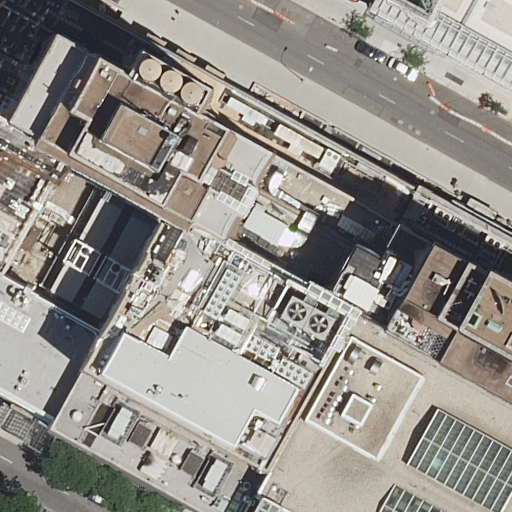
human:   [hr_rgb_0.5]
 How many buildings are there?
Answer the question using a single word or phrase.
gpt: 3

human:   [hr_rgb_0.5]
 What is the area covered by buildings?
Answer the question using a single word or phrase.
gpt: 5315m2

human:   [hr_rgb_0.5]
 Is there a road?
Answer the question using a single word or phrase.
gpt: yes

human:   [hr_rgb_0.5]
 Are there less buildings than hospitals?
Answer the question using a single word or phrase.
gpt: no

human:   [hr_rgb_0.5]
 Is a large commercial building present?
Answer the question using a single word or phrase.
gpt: no

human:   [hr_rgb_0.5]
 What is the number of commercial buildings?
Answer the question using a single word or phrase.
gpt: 0

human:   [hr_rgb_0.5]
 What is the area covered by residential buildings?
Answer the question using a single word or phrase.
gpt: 3253m2

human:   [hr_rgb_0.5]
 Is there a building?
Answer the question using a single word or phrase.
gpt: yes

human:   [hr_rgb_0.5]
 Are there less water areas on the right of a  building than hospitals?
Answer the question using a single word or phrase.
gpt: yes

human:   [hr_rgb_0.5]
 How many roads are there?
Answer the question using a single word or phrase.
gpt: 2

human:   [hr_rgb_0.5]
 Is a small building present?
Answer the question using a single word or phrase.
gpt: no

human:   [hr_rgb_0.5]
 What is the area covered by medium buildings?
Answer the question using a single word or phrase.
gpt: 0m2

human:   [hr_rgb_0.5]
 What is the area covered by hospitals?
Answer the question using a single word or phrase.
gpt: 3868m2

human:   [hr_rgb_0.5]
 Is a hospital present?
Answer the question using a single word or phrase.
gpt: yes

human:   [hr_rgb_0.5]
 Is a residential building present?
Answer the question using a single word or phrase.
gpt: yes

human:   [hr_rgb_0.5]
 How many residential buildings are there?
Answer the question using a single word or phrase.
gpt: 2

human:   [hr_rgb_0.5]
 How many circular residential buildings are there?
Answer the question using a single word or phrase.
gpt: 0

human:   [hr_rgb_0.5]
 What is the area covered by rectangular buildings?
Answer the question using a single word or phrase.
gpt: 2062m2

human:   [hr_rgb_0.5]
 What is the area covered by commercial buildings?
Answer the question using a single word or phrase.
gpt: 0m2

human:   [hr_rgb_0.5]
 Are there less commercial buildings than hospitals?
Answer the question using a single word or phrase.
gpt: yes

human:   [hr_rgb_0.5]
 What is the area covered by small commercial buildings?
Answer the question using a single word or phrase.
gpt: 0m2

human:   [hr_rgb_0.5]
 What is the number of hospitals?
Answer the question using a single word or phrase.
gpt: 1

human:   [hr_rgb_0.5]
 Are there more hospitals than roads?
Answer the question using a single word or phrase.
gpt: no

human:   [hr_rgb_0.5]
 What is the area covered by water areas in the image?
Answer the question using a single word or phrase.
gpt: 0m2

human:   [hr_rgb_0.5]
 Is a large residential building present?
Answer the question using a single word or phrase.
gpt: yes

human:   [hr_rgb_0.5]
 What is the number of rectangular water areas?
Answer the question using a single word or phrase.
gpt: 0

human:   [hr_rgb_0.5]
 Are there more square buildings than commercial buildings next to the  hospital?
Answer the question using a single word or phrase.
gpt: no

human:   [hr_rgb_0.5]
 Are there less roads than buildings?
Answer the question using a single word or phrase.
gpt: yes

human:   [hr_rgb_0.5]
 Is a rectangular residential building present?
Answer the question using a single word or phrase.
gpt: no

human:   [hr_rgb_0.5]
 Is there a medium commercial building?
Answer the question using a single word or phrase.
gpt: no

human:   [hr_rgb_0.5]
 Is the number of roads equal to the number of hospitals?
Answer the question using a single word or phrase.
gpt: no

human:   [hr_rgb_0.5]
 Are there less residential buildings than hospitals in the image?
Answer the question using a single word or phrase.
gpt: no

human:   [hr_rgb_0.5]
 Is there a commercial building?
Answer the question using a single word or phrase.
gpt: no

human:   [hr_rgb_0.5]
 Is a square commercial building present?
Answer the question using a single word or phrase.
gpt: no

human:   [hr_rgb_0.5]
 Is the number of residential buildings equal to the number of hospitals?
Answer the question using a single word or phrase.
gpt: no

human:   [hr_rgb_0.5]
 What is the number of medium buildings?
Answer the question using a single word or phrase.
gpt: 0

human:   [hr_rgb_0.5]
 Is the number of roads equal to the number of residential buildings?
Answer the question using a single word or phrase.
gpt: yes

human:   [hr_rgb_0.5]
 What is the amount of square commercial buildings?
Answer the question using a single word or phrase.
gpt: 0

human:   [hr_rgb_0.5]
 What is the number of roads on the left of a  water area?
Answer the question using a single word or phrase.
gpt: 0

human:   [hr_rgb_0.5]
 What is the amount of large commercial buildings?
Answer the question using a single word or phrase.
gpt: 0

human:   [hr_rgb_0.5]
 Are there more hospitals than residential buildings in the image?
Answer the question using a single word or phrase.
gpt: no

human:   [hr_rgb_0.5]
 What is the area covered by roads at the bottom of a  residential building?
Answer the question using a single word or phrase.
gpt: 0m2

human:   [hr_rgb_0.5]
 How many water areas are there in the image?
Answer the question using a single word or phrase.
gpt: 0

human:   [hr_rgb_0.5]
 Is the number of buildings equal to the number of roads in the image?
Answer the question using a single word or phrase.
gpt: no

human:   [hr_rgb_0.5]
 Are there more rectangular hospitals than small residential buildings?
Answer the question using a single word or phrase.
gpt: yes

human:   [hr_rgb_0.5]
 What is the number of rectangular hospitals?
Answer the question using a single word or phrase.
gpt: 1

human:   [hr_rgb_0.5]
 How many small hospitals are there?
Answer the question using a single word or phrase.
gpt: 0

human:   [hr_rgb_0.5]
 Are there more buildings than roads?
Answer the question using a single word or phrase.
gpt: yes

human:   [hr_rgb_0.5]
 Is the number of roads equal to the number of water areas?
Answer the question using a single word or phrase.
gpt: no

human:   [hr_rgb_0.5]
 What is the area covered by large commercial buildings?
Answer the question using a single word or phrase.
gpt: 0m2

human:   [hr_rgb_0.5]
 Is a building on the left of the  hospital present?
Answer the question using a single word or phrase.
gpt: no

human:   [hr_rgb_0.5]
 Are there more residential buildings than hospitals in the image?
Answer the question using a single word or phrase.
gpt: yes

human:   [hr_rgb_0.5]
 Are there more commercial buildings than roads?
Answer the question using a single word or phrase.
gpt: no

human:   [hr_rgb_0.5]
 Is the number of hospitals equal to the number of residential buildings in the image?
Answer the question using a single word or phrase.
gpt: no

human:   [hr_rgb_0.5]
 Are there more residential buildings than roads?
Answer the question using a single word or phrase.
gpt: no

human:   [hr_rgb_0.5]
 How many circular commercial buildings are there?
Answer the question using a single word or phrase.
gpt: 0

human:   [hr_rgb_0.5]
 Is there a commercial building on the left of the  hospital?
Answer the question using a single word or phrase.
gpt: no

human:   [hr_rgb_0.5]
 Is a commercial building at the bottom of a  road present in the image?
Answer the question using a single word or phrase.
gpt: no

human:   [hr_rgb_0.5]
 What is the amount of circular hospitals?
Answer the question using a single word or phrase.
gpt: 0

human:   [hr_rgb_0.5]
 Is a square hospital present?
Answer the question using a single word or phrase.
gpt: no

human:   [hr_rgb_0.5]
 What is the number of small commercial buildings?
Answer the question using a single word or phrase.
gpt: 0

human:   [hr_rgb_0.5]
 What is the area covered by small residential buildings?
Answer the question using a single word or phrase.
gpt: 0m2

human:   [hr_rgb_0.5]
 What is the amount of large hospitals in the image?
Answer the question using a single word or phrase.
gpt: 1

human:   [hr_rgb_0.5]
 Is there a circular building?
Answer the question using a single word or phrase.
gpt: no